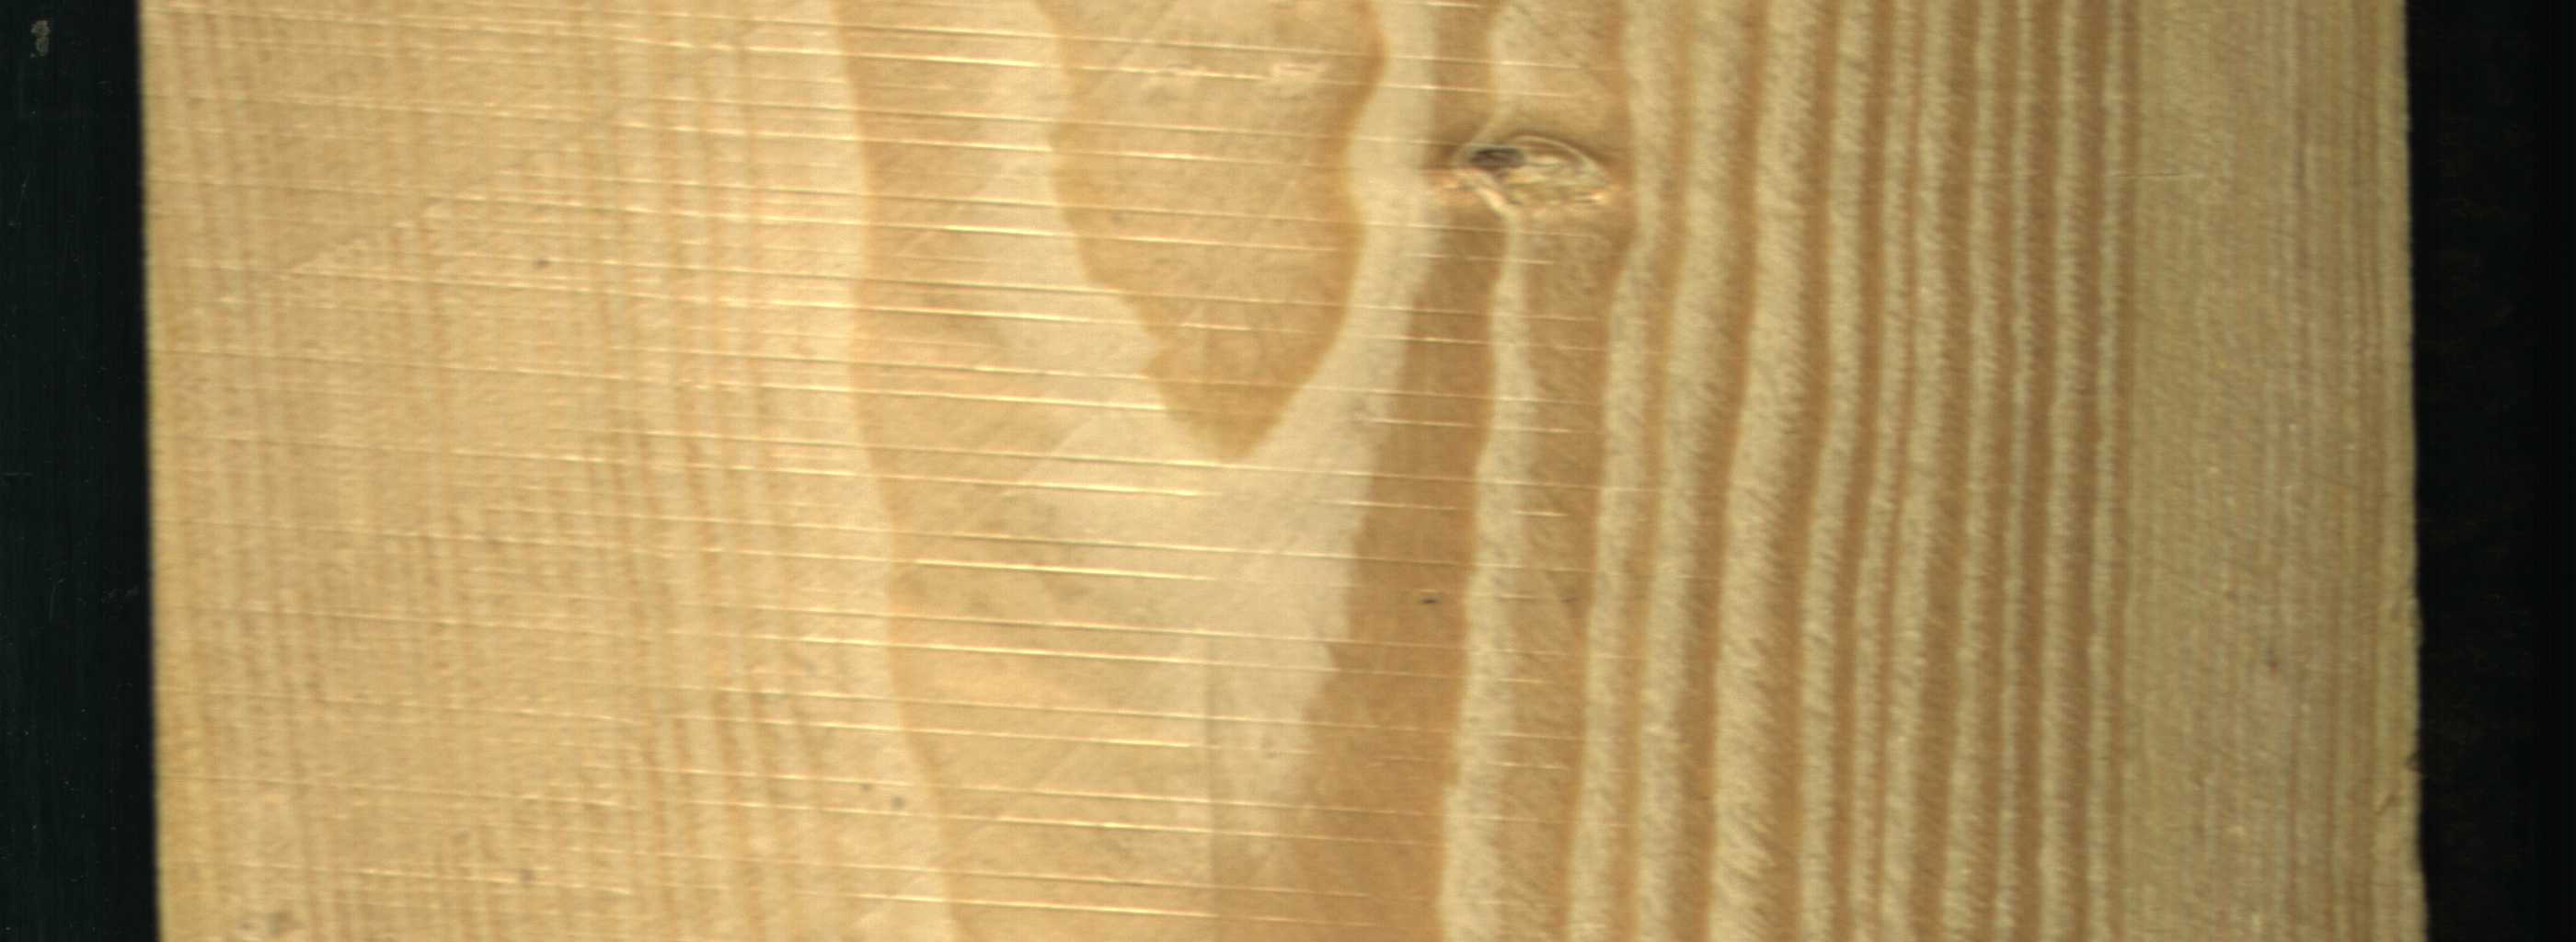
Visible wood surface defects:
Live_Knot